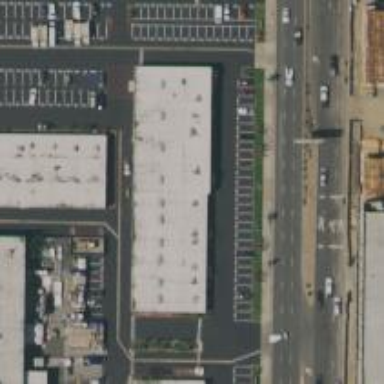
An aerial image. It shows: Car rental facility.